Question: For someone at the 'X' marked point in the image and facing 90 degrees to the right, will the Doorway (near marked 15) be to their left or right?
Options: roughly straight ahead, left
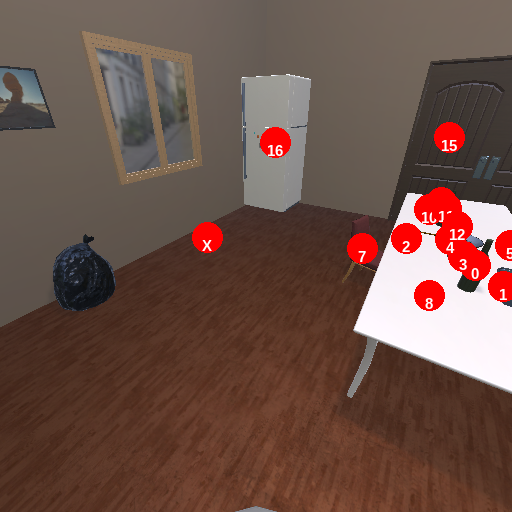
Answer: roughly straight ahead